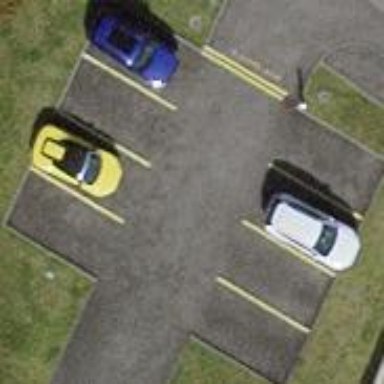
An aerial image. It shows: Parking area with surface.